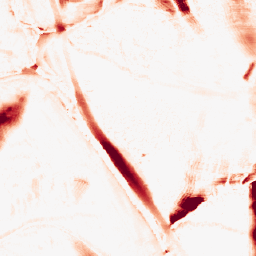
Category: morphological
Decomposition family: morphological_ellipse
Decomposition parameters: operation: opening
width: 20
height: 50
Upsampling method: nearest
Upsampling parameters: scale: 2
Upsampling scale: 2